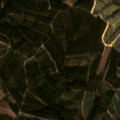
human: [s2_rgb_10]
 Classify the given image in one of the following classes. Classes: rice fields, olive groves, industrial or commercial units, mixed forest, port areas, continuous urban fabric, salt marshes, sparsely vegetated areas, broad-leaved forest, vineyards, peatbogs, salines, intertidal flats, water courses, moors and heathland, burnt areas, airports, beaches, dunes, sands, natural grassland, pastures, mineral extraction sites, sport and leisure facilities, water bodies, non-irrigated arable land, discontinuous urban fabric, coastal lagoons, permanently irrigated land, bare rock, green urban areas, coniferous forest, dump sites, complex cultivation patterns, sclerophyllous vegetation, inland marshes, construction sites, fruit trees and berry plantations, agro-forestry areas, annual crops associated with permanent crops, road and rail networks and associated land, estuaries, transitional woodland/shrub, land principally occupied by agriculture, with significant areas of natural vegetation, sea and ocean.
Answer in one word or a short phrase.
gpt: land principally occupied by agriculture, with significant areas of natural vegetation, broad-leaved forest, mixed forest